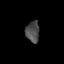
Tissue: lung
Cell type: Myeloid cells
Senescence score: 0.1916
Nuclear area (px): 280
Mean DAPI intensity: 75.636